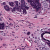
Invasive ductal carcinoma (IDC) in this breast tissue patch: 0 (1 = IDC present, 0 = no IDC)